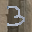
Label: 3